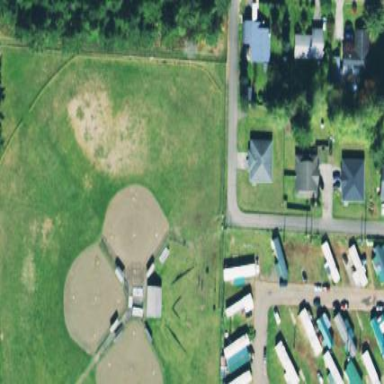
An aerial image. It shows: Baseball pitch for leisure land.